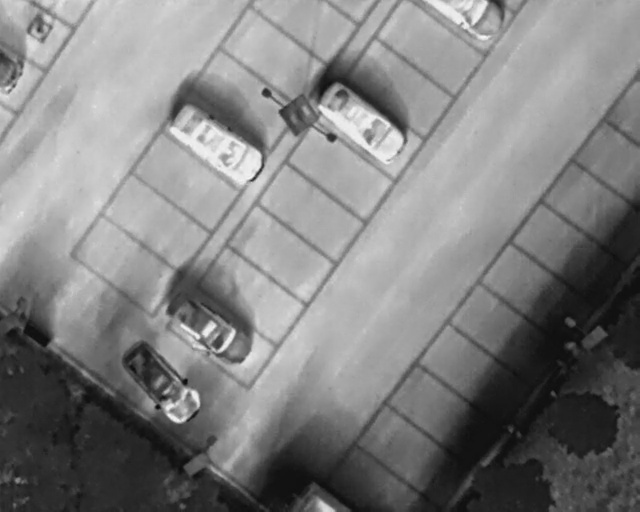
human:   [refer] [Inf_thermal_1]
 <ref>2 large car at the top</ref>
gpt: <box>[[30, 18, 37, 38, 33], [53, 13, 59, 32, 36]]</box>